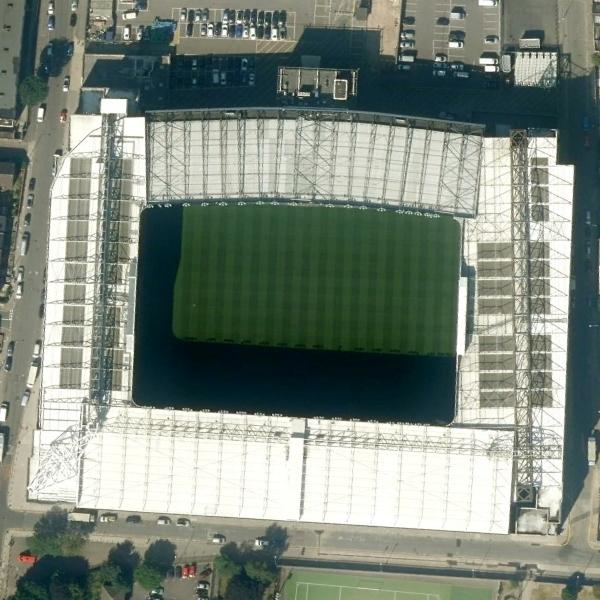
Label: Stadium